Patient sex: F
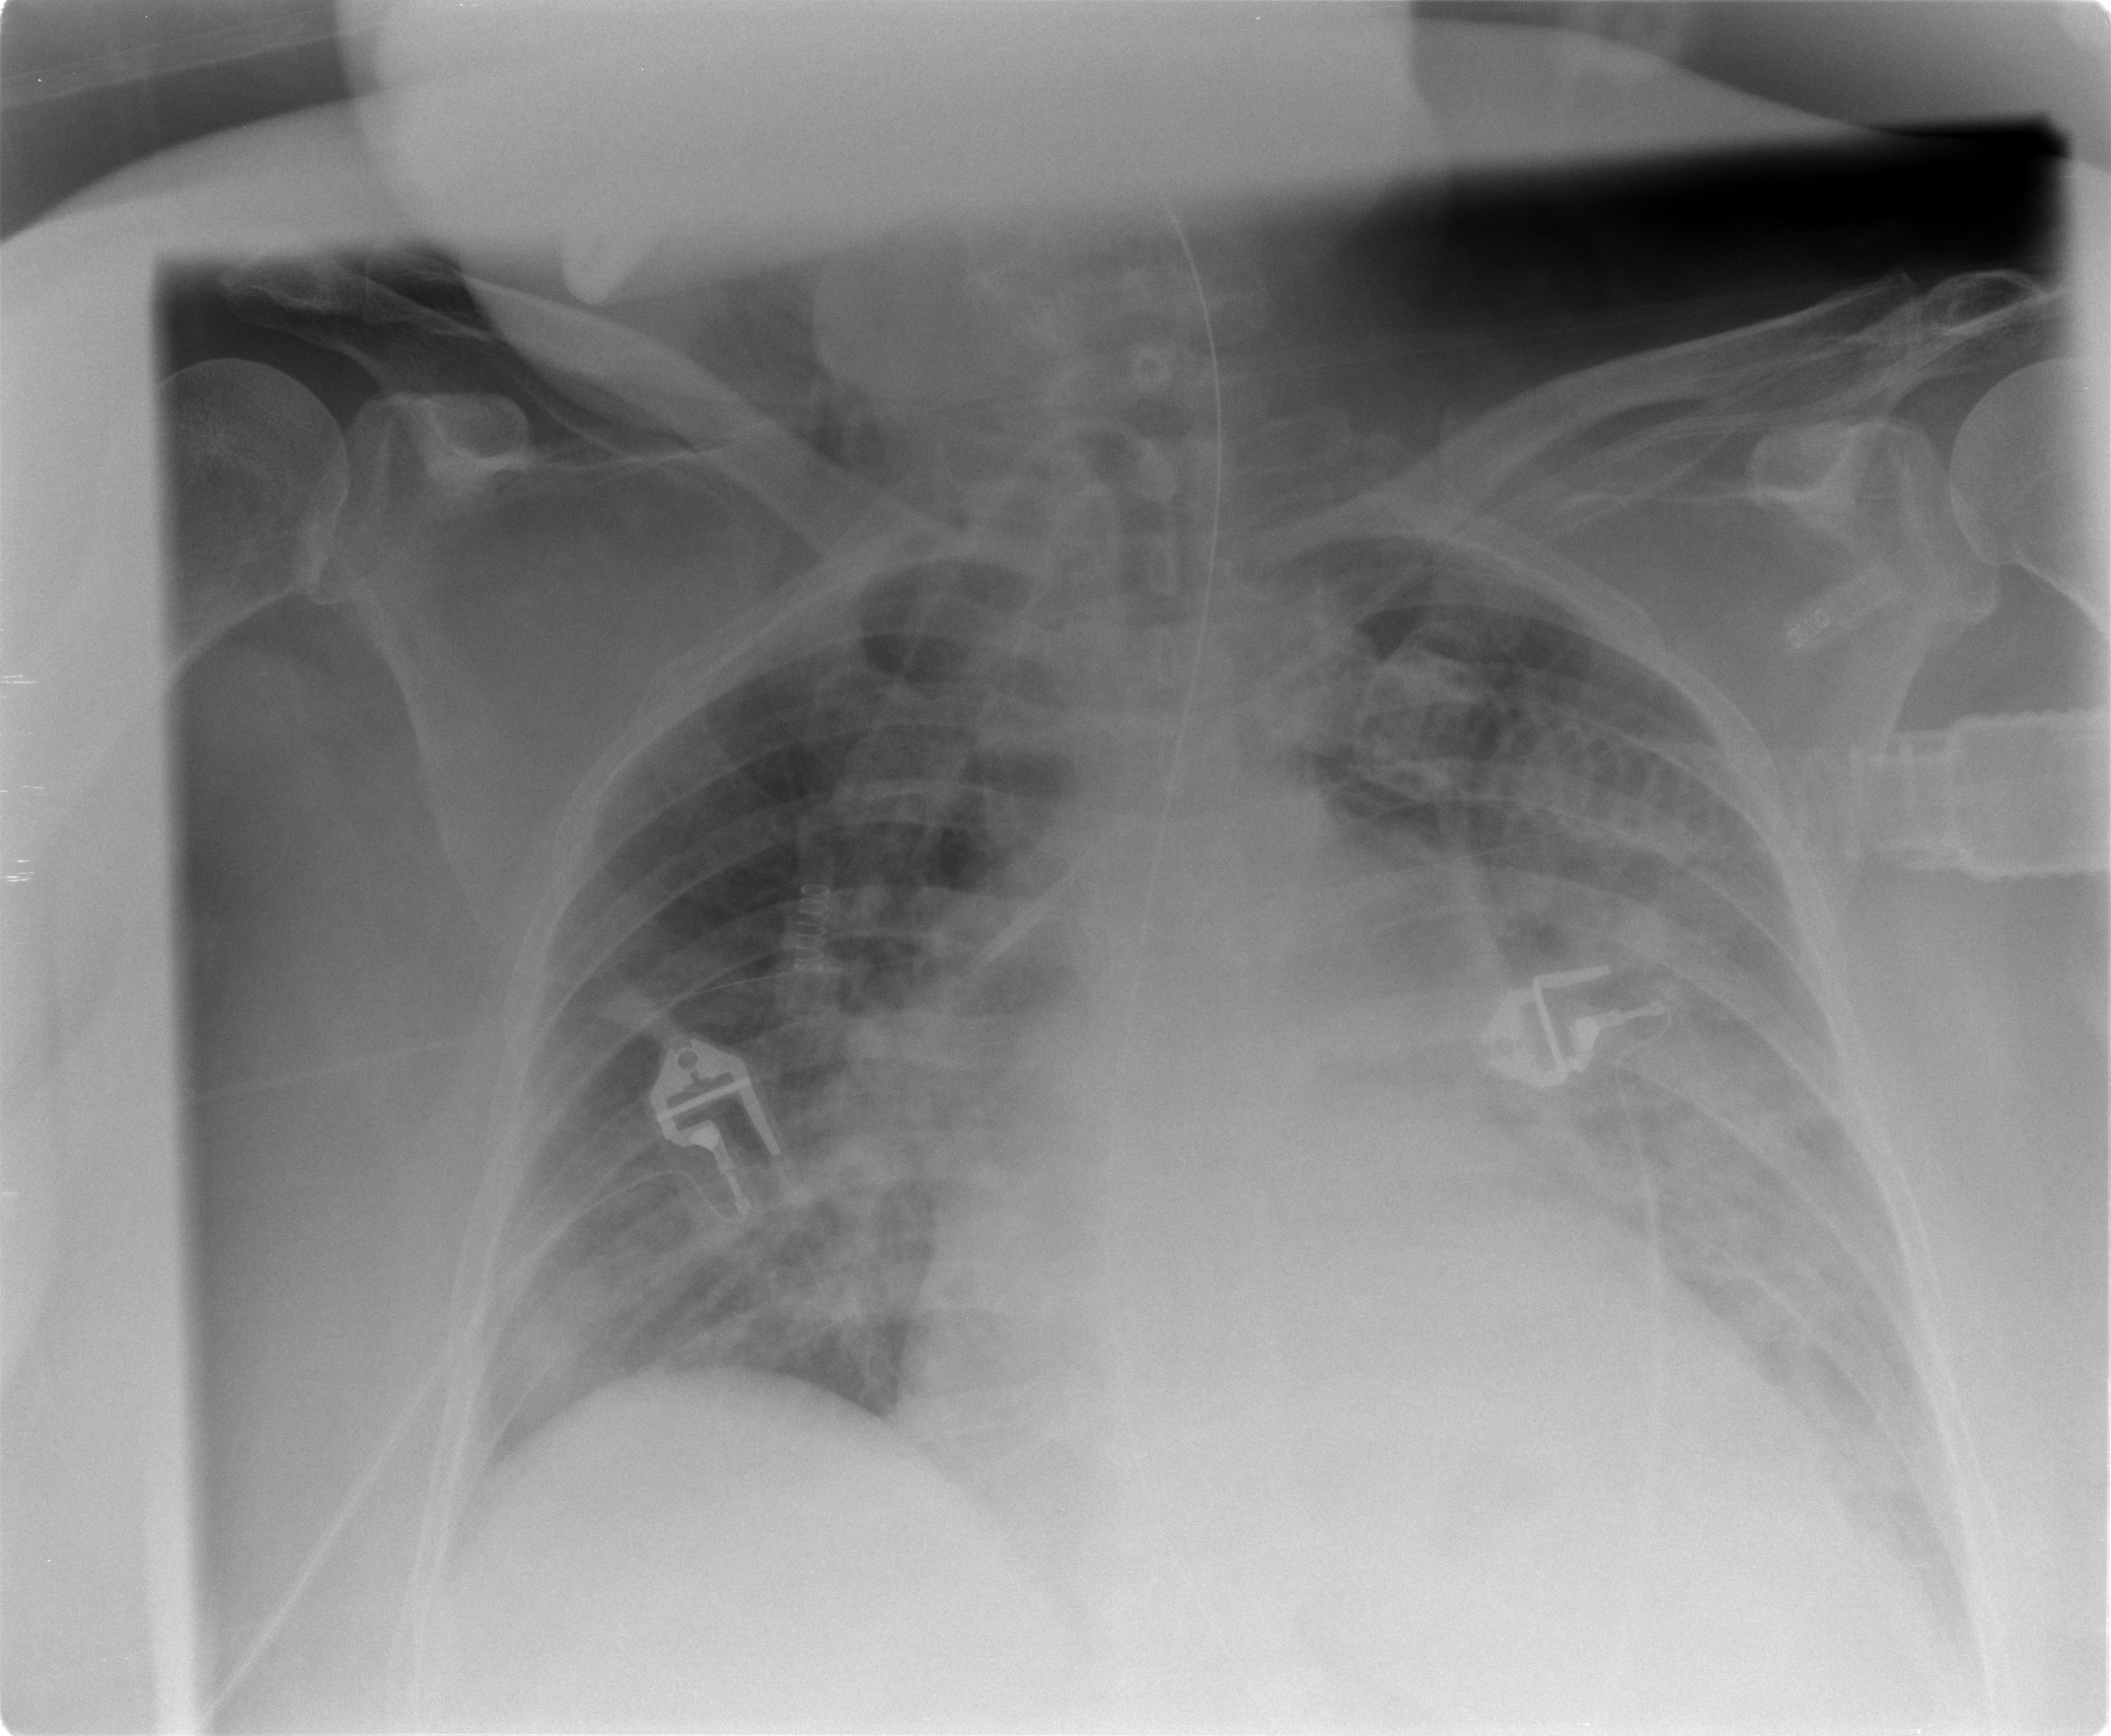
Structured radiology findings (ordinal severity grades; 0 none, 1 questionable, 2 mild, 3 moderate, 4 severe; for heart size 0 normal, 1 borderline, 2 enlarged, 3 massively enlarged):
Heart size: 2
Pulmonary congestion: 0
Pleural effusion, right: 0
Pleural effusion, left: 2
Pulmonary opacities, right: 3
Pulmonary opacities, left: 3
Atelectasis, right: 0
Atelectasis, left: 0